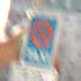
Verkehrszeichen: Taxenstand
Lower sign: ZeitangabenOhneBeschraenkungAufWochentage2
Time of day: MorningAfternoon
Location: Outdoor (Urban)
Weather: PartlyCloudy
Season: NotSpecified
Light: Natural